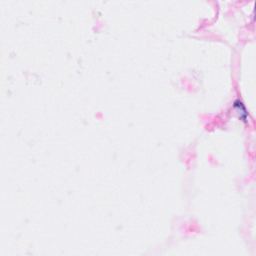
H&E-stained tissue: Breast